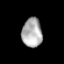
Tissue: prostate
Cell type: Endothelial cells
Senescence score: 0.7152
Nuclear area (px): 574
Mean DAPI intensity: 174.519